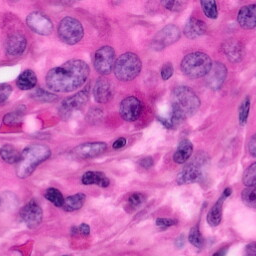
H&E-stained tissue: Pancreatic